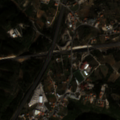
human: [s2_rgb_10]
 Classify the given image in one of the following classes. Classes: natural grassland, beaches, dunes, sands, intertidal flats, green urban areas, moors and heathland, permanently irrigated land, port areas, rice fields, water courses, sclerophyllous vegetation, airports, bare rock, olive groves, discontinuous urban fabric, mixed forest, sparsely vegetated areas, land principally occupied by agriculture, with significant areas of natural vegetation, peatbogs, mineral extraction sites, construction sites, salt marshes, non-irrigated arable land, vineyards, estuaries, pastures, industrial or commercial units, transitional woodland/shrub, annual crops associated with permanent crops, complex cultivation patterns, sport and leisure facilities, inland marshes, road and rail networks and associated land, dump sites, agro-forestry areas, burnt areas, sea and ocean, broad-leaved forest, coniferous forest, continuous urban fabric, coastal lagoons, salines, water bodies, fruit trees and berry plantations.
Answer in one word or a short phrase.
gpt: discontinuous urban fabric, olive groves, mixed forest, transitional woodland/shrub